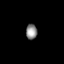
Tissue: prostate
Cell type: Epithelial cells
Senescence score: 0.1374
Nuclear area (px): 169
Mean DAPI intensity: 138.55